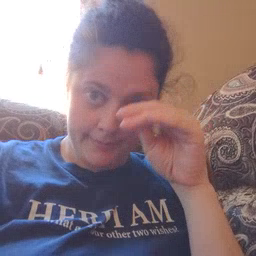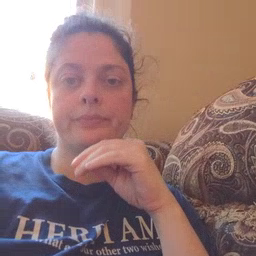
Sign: boy